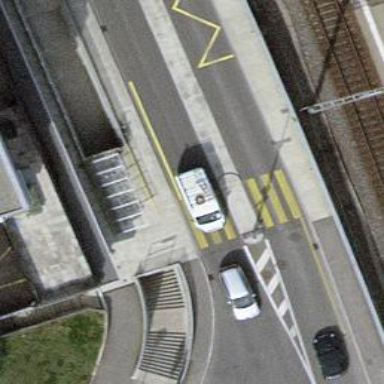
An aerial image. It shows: Marked road crossing with pedestrian island.